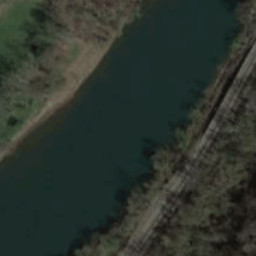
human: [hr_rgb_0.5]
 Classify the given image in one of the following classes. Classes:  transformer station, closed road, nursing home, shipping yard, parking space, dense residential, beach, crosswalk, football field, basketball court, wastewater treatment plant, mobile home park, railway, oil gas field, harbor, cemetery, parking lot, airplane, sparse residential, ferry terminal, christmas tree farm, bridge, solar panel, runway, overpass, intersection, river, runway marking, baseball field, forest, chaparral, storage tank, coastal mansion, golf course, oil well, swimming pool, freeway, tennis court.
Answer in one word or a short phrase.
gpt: river